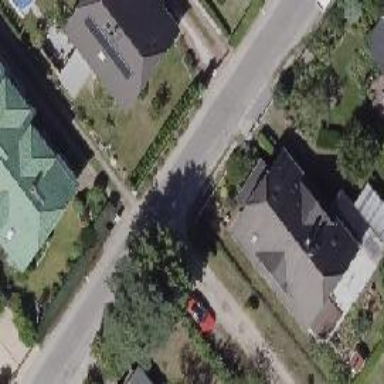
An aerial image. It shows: Smooth asphalt road in residential area.